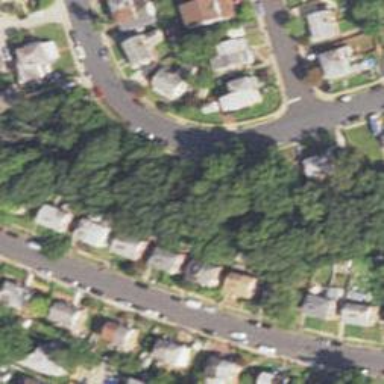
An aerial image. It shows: Neighborhood.